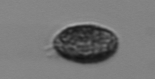
Label: Pseudochattonella_farcimen